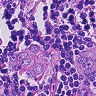
Metastatic tissue present: yes